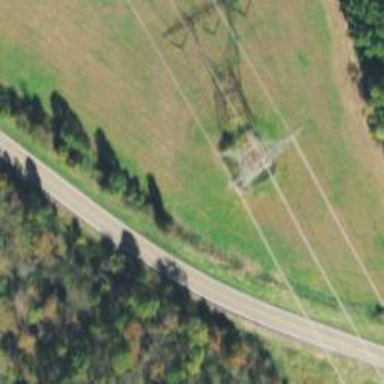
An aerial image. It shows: Lattice structure tower used for power transmission.